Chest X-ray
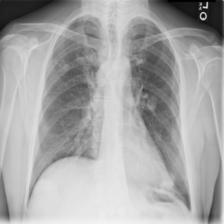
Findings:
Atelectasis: positive
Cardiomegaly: negative
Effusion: negative
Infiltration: negative
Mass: negative
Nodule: negative
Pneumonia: negative
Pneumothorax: negative
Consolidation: negative
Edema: negative
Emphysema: negative
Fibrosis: negative
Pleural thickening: negative
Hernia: negative